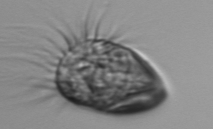
Label: Strombidium_morphotype1